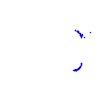
Particle: proton